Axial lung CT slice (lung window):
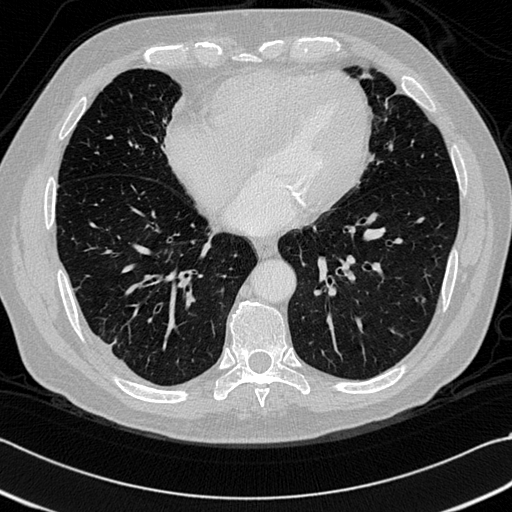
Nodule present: no